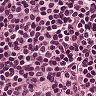
Metastatic tissue present: no